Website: bh-photo
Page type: customer-info-address
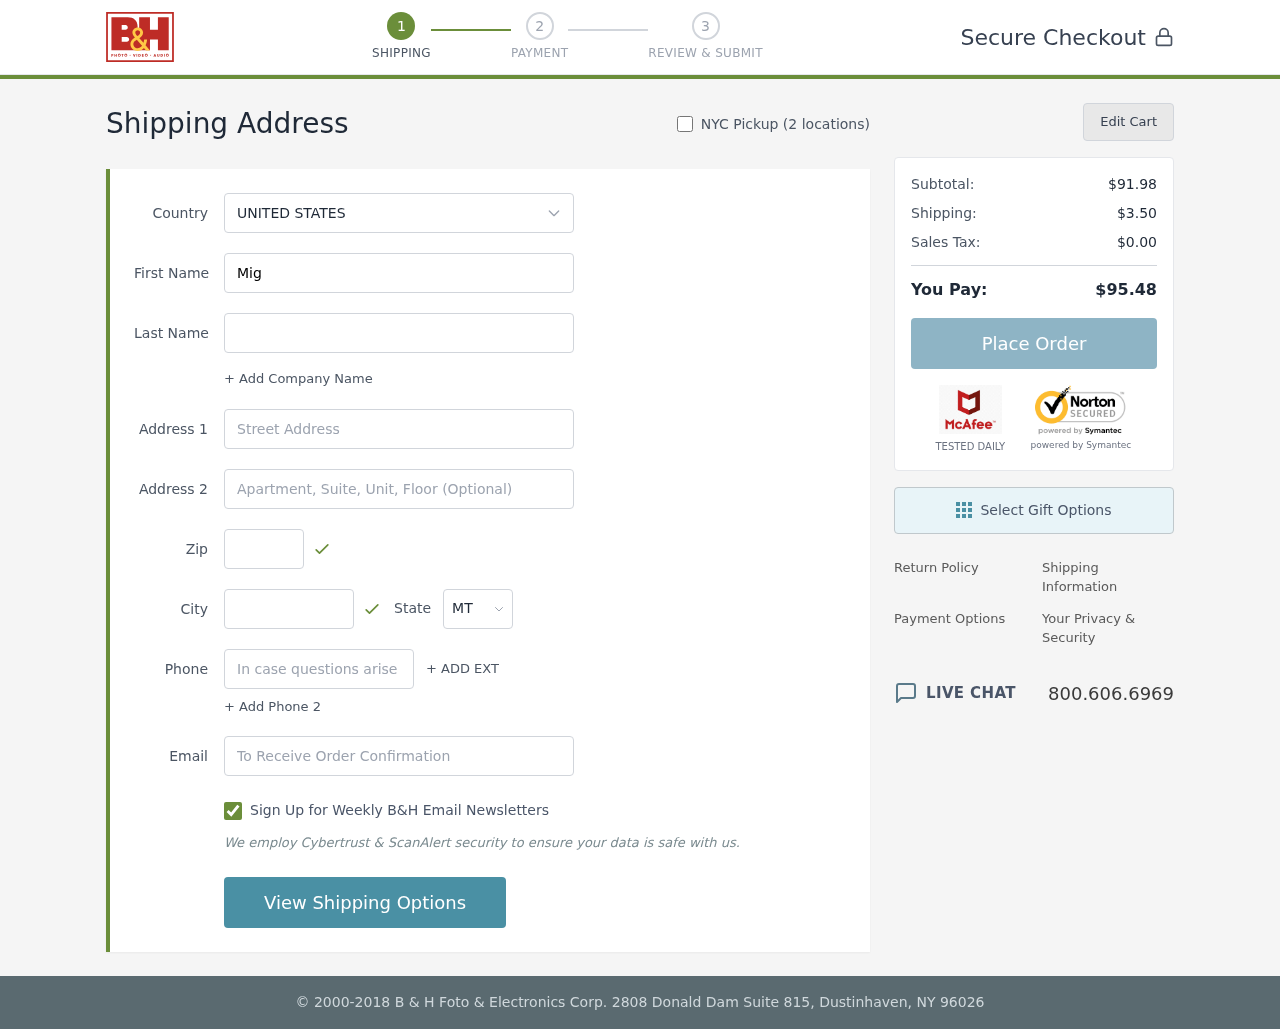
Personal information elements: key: PII_CITY
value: Patrickhaven
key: PII_COUNTRY
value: United States
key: PII_EMAIL
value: miguelhoward@hotmail.com
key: PII_FIRSTNAME
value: Miguel
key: PII_LASTNAME
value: Howard
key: PII_PHONE
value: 9377461215
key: PII_POSTCODE
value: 83544
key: PII_STATE_ABBR
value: MT
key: PII_STREET
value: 214 Kennedy Course
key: PII_STREET2
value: Apt. 816
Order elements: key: ORDER_SUBTOTAL
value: $91.98
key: ORDER_SHIPPING_COST
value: $3.50
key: ORDER_TAX
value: $0.00
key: ORDER_TOTAL
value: $95.48